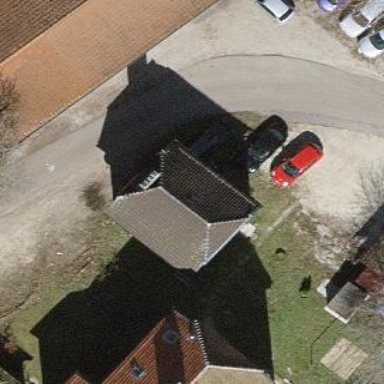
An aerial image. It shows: Hipped roof house.